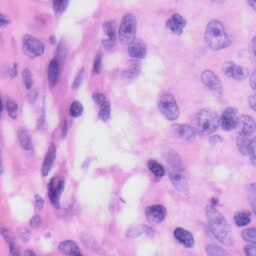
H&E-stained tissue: Skin